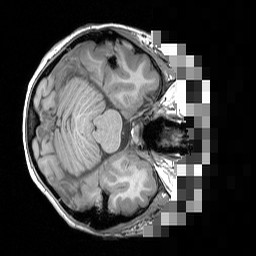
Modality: T1w
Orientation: axial
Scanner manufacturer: siemens
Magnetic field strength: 3 T
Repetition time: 1.5 s
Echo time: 0.00291 s